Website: macys
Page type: billing-address
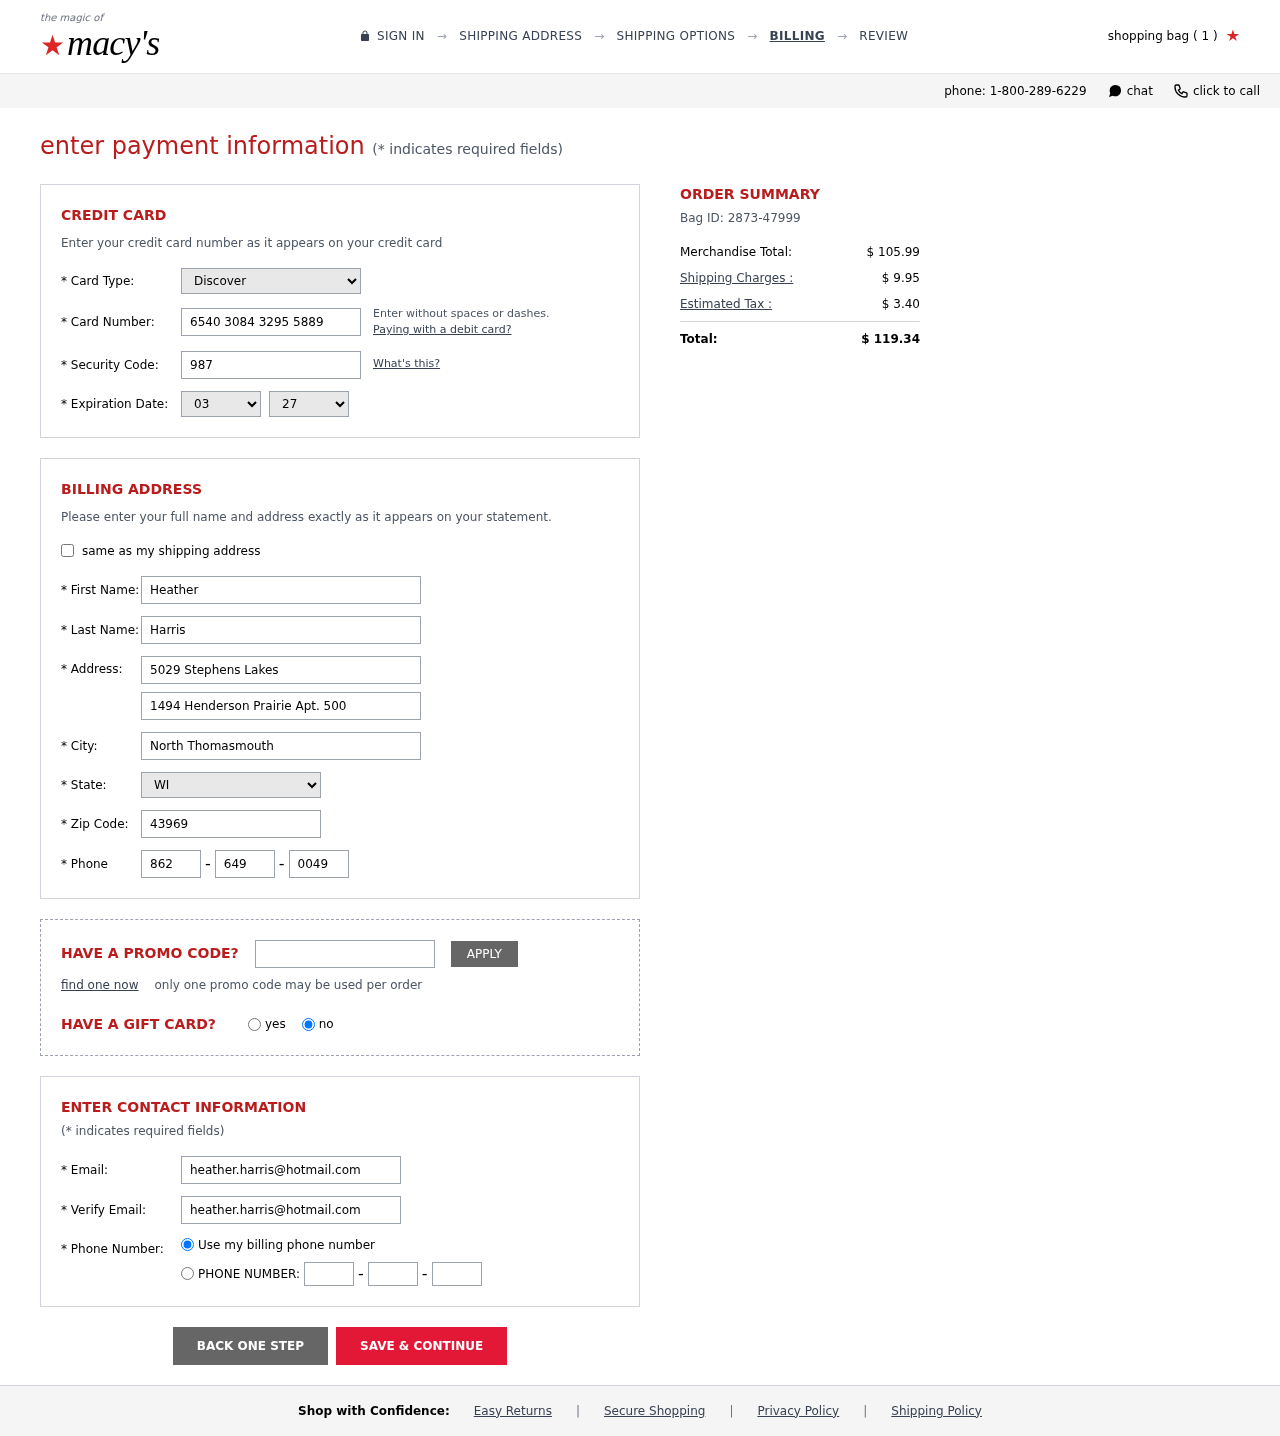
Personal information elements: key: PII_CARD_CVV
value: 987
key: PII_CARD_EXPIRY_MONTH
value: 03
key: PII_CARD_EXPIRY_YEAR
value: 27
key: PII_CARD_NUMBER
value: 6540 3084 3295 5889
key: PII_CARD_TYPE
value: Discover
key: PII_CITY
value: North Thomasmouth
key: PII_EMAIL
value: heather.harris@hotmail.com
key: PII_FIRSTNAME
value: Heather
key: PII_LASTNAME
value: Harris
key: PII_PHONE_AREA
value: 862
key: PII_PHONE_PREFIX
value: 649
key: PII_PHONE_SUFFIX
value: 0049
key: PII_POSTCODE
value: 43969
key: PII_STATE_ABBR
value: WI
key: PII_STREET
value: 5029 Stephens Lakes
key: PII_STREET2
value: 1494 Henderson Prairie Apt. 500
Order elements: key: ORDER_NUM_ITEMS
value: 1
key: ORDER_ID
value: Bag ID: 2873-47999
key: ORDER_SUBTOTAL
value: $ 105.99
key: ORDER_SHIPPING_COST
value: $ 9.95
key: ORDER_TAX
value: $ 3.40
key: ORDER_TOTAL
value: $ 119.34